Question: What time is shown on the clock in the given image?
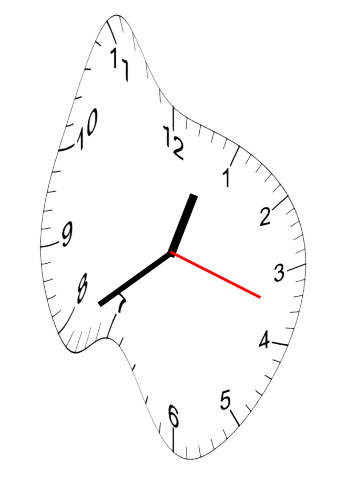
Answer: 12:39:18